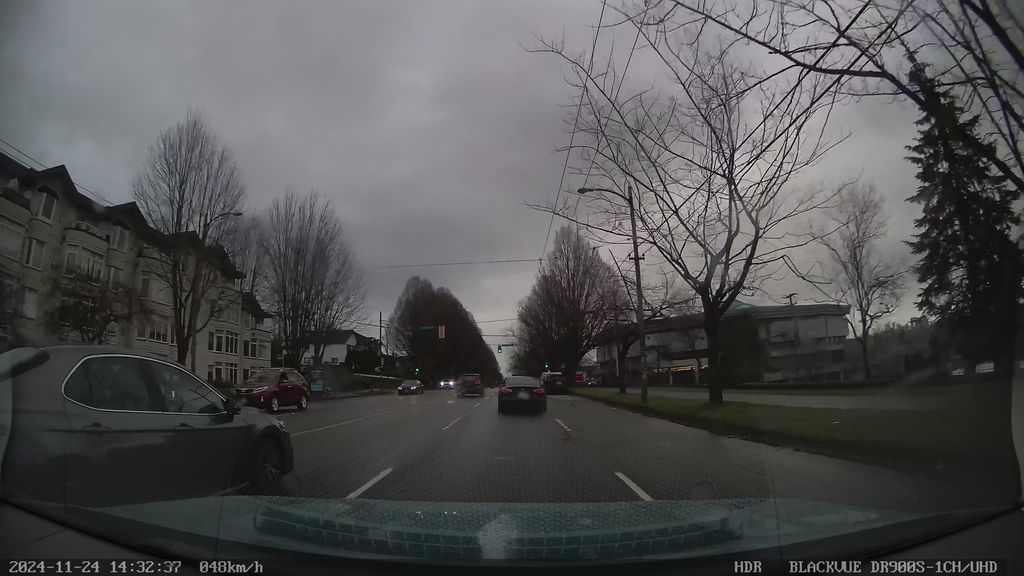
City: vancouver